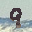
Label: 9